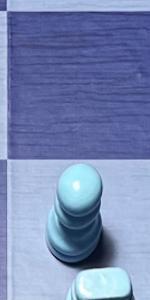
Label: Pawn_White